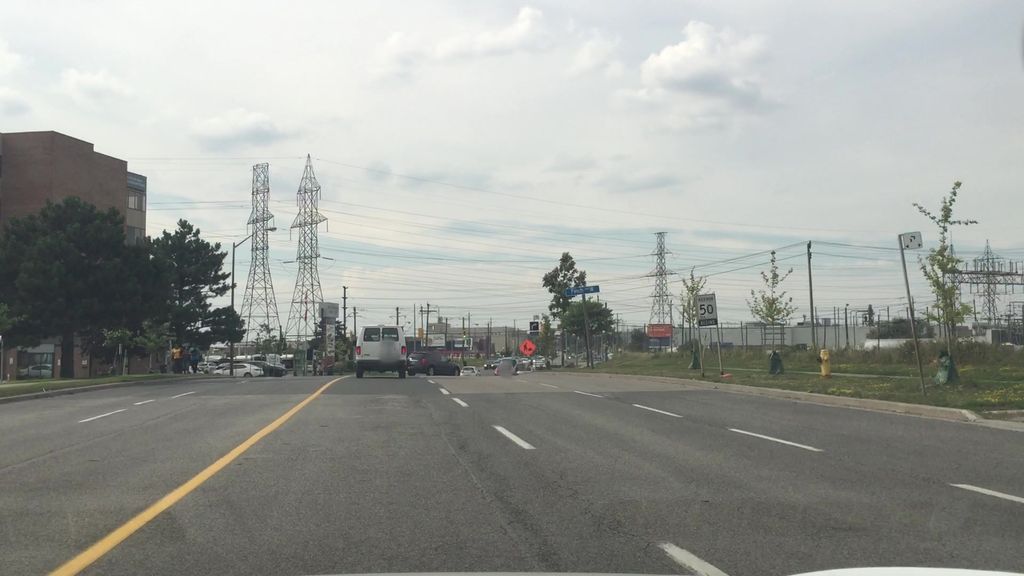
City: toronto